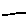
Label: line